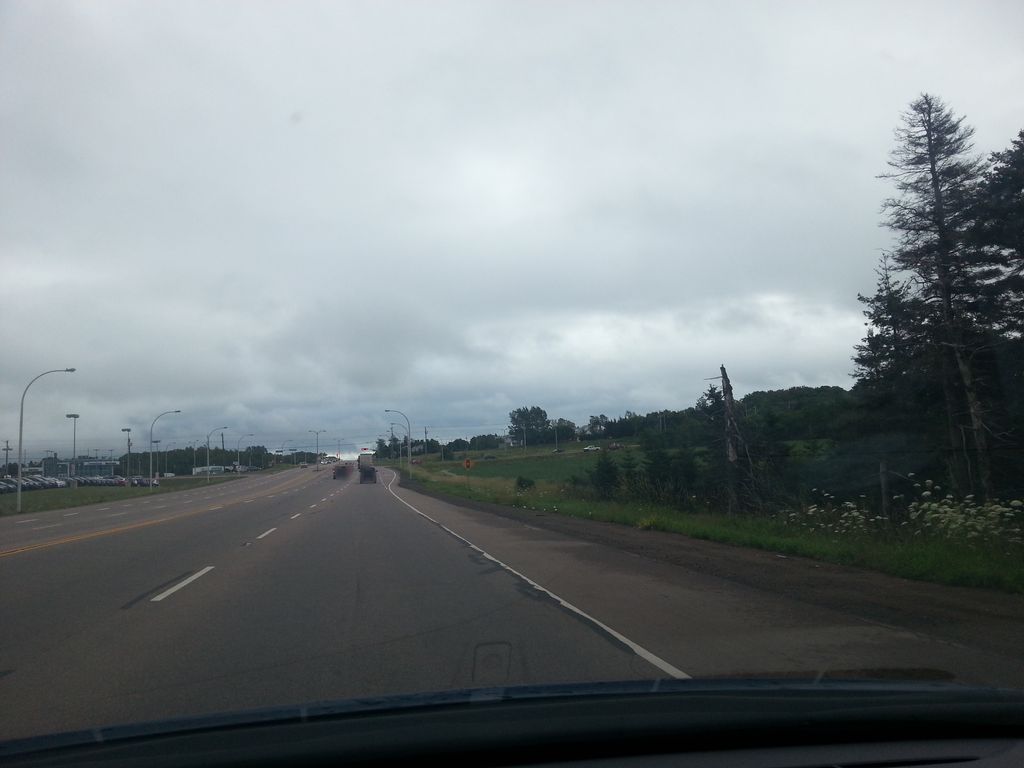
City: charlottetown